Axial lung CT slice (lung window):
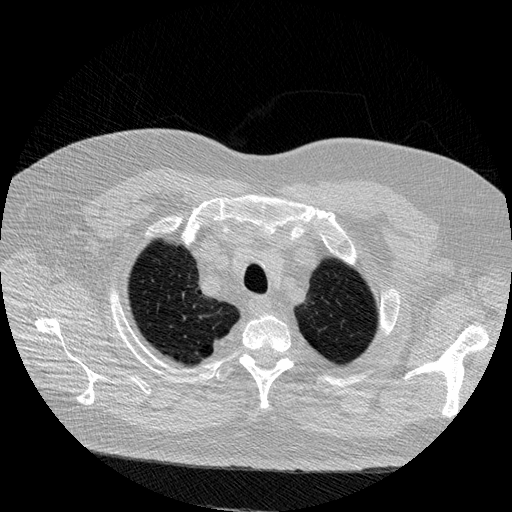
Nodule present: no